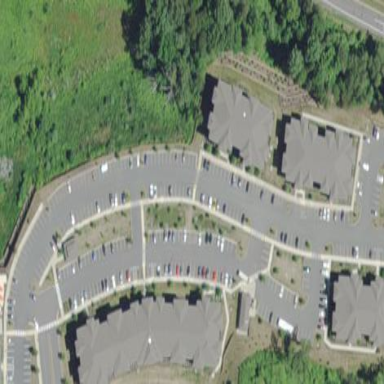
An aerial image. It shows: Residential area with apartments and grass landscaping.